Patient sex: F
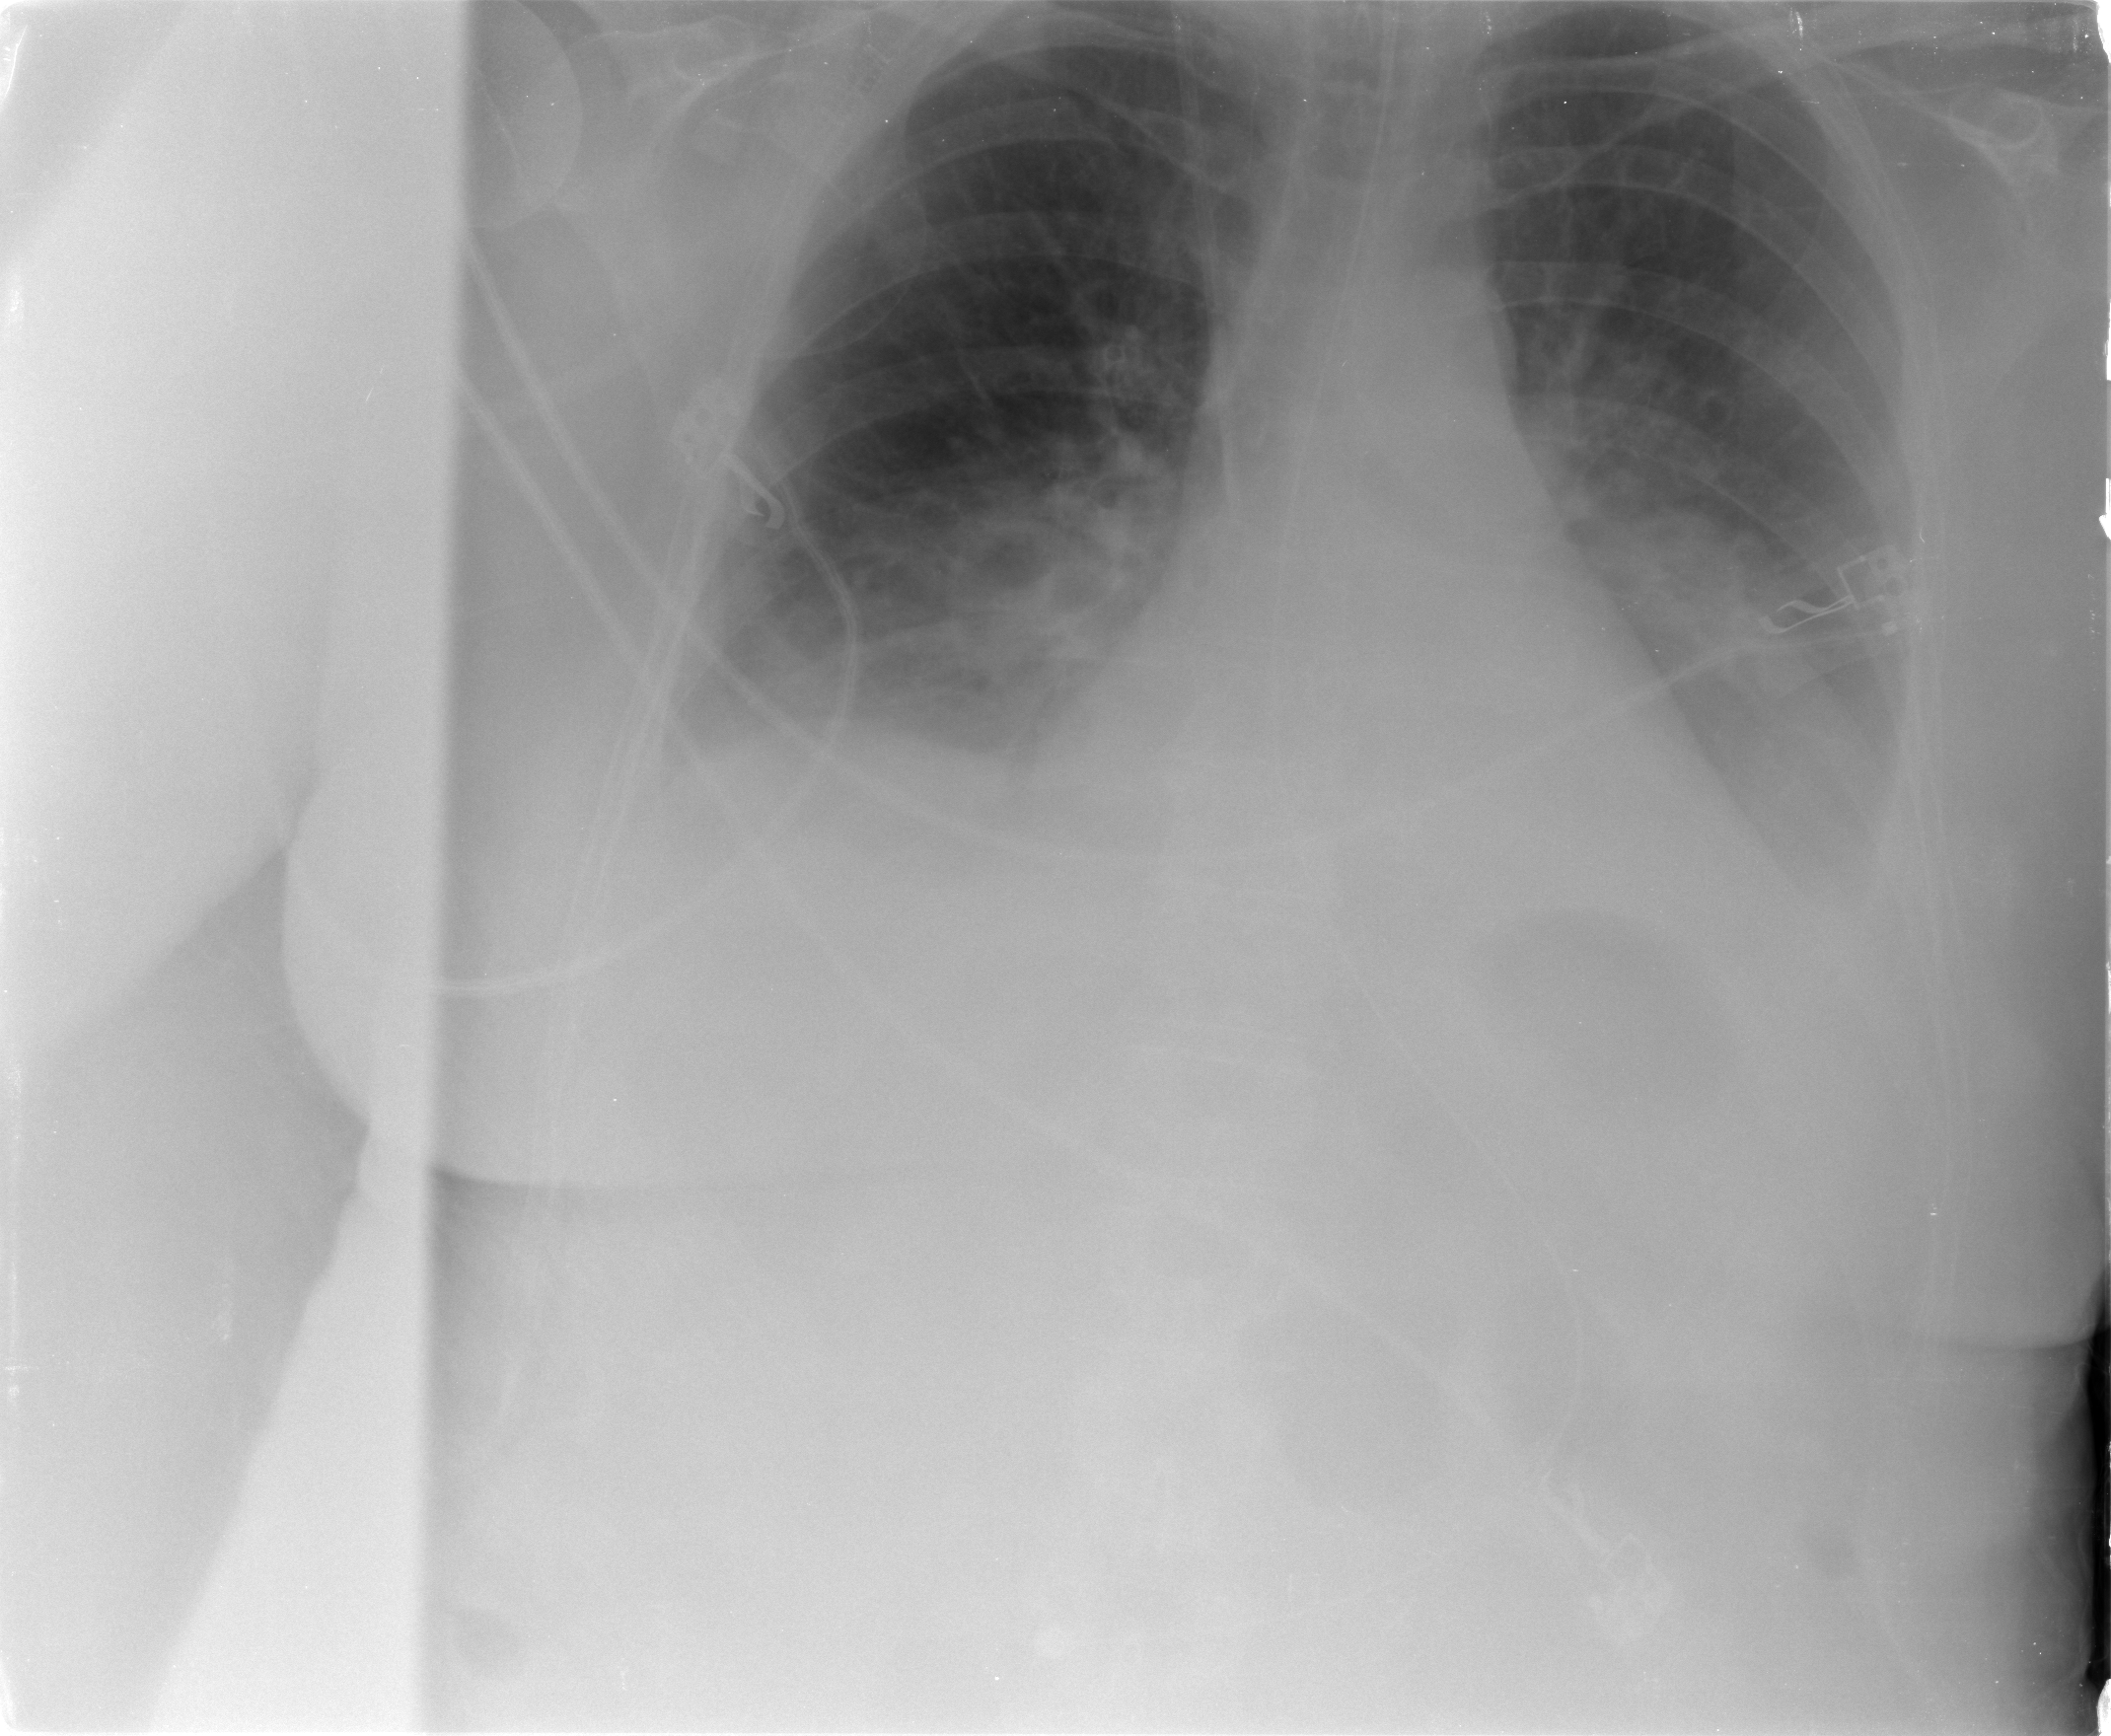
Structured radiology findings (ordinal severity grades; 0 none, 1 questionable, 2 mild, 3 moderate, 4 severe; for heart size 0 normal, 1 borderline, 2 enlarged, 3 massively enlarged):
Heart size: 0
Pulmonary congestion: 0
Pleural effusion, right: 2
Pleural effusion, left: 2
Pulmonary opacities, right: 2
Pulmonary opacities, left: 2
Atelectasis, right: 2
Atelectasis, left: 2